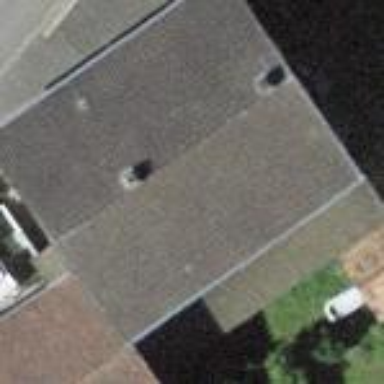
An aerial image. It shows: House with tile roof.